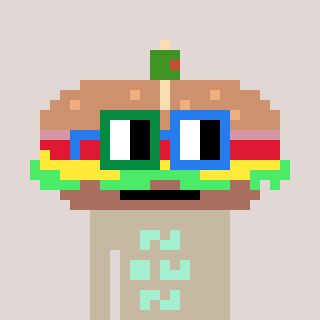
a pixel art character with square green and blue glasses, a sandwich-shaped head and a bege-colored body on a warm background